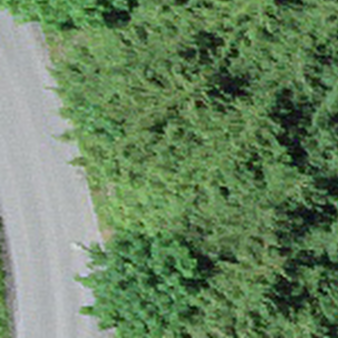
Label: other